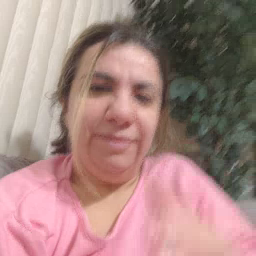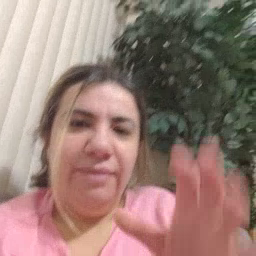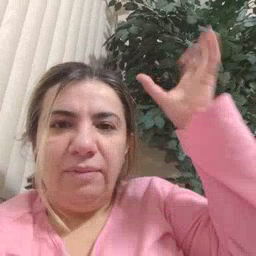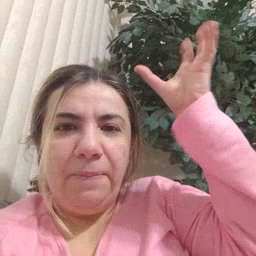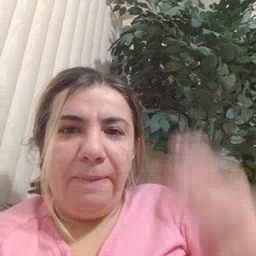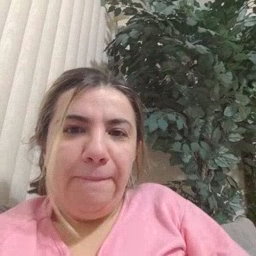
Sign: cloud